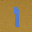
Label: 1